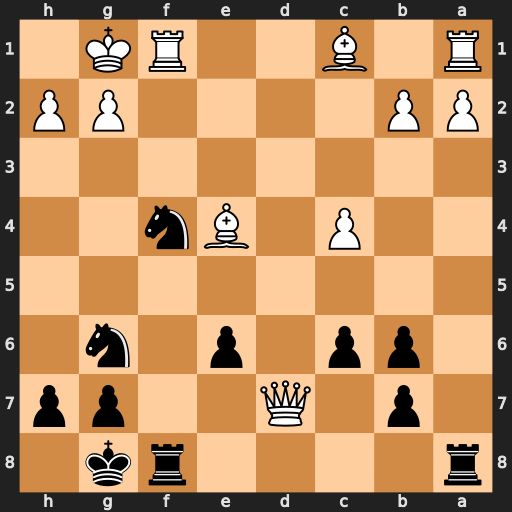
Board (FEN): r4rk1/1p1Q2pp/1pp1p1n1/8/2P1Bn2/8/PP4PP/R1B2RK1
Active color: b
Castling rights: -
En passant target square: -
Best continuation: Ne2+ Kh1 Rxf1#